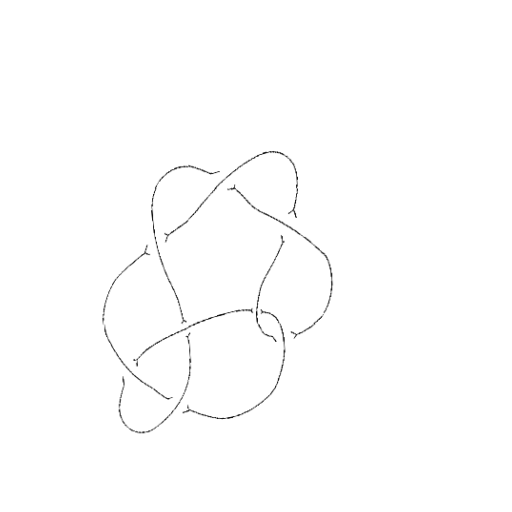
Crossing number: 8